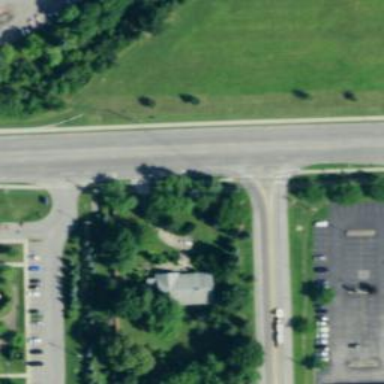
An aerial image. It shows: Driveway.